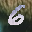
Label: 6